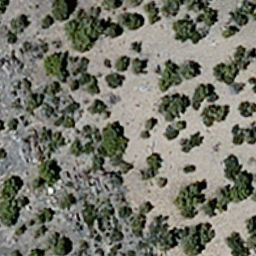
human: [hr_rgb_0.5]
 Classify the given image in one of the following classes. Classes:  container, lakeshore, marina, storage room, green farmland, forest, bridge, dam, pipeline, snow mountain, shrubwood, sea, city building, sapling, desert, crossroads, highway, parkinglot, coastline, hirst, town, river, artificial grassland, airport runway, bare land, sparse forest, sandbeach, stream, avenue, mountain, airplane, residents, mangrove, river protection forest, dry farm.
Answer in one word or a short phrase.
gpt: sparse forest